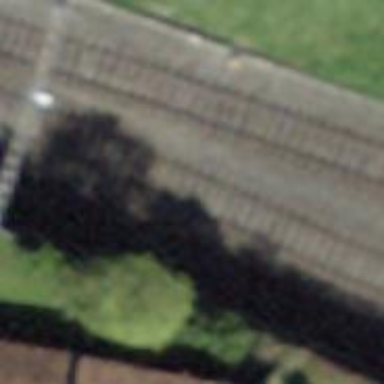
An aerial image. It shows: Single-track railway with electrified contact lines.